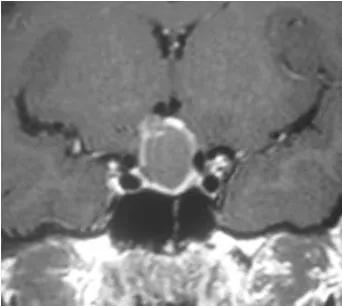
(A and B) Preoperative gadolinium-enhanced T1 weighted MRI: lesion measuring 19 mm vertical length near the optic chiasm, with irregular peripheral enhancement.
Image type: radiology (mri)